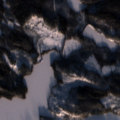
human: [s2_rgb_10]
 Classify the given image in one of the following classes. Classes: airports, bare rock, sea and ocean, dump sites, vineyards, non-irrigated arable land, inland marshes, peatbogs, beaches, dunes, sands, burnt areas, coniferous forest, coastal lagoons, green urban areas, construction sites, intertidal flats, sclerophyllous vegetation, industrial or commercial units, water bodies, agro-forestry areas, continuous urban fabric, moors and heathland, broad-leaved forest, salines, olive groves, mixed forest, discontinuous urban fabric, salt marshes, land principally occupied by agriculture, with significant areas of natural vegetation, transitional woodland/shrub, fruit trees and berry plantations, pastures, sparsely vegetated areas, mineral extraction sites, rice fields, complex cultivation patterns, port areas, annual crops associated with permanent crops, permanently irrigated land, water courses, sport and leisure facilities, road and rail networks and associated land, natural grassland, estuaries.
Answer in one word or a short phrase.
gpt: land principally occupied by agriculture, with significant areas of natural vegetation, coniferous forest, mixed forest, water bodies